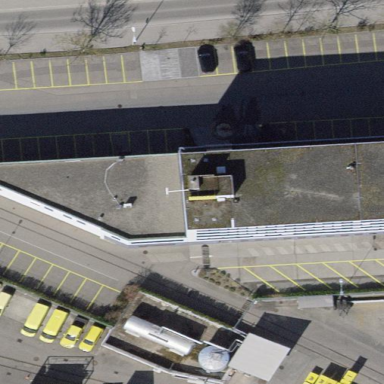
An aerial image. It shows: Commercial building.